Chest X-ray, PA view. Patient: 58 years old, sex F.
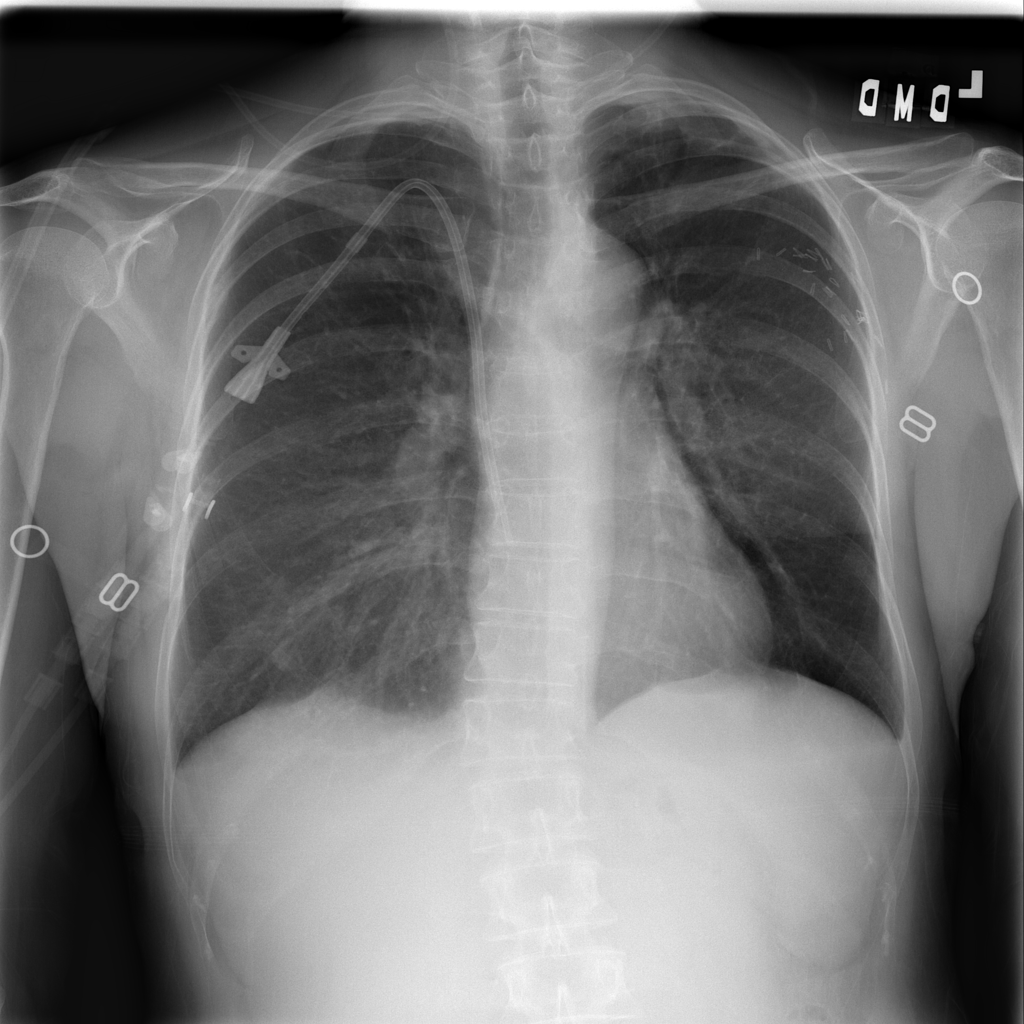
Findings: No Finding